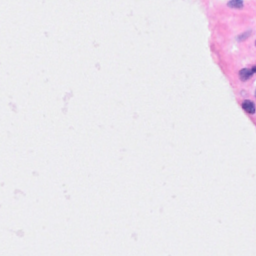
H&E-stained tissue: Breast